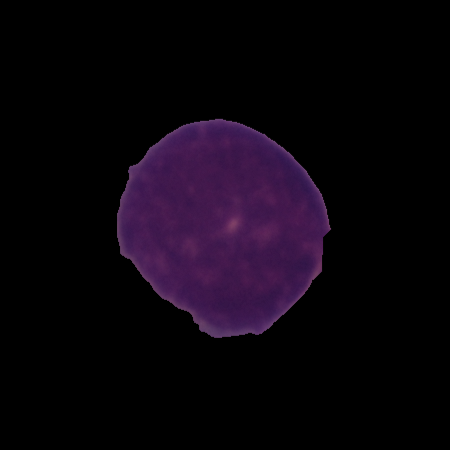
Label: cancer